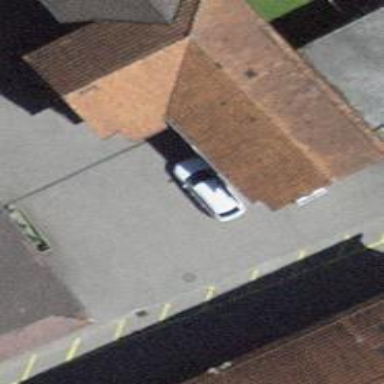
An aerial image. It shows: Shed building.